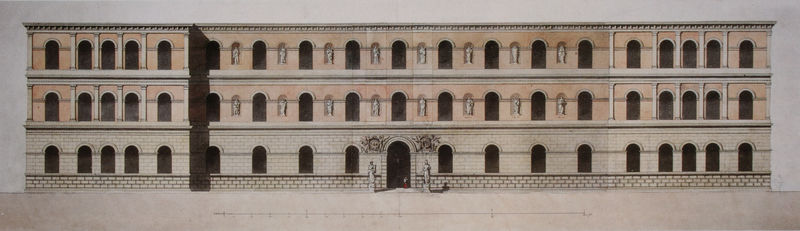
Titel: Staatsbibliothek, Vorentwurf, Aufriß
Künstler: Friedrich von Gärtner
Standort: München
Institution: Architekturmuseum der Technischen Universität
Schlagwörter: dunkel, schatten, weiß, braun, fenster, grau, hell, licht, marmor, orange, schwarz, skizze, säulen, tür, zeichnung, dach, gebäude, haus, rot, architektur, rahmen, sockel, stein, steine, flach, figur, drei, klassizismus, front, vorbau, farbig, bogen, fassade, mauer, ziegel, grafik, graphik, pilaster, sepia, figuren, symmetrie, tor, bögen, eingang, münchen, palast, palazzo, rundfenster, druck, radierung, stich, koloriert, entwurf, arkaden, rom, fries, portal, rustika, wappen, sims, gesims, skulpturen, plastiken, quader, risalit, statuen, rundbögen, etagen, geschosse, plan, museum, kupferstich, stockwerke, bau, klassizistisch, palais, lisenen, massstab, aufriss, nischen, pinakothek, nischenfiguren, neoromanik, planskizze, figren, wandreliefs, hauas